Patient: sex F, age 64
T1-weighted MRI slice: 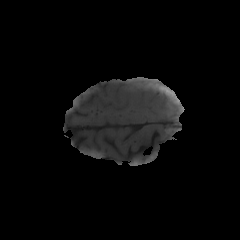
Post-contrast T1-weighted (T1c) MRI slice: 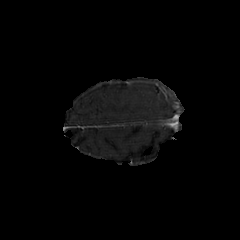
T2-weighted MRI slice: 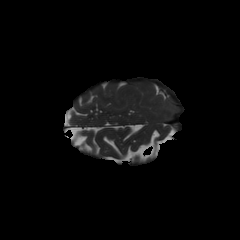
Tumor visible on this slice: no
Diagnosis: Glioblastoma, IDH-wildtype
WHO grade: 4